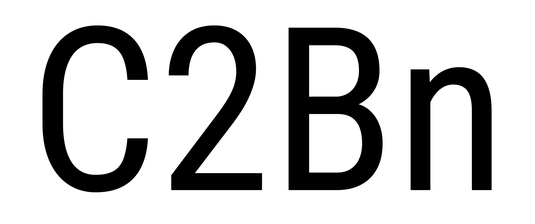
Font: Roboto_Condensed_Regular